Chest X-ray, PA view. Patient: 39 years old, sex F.
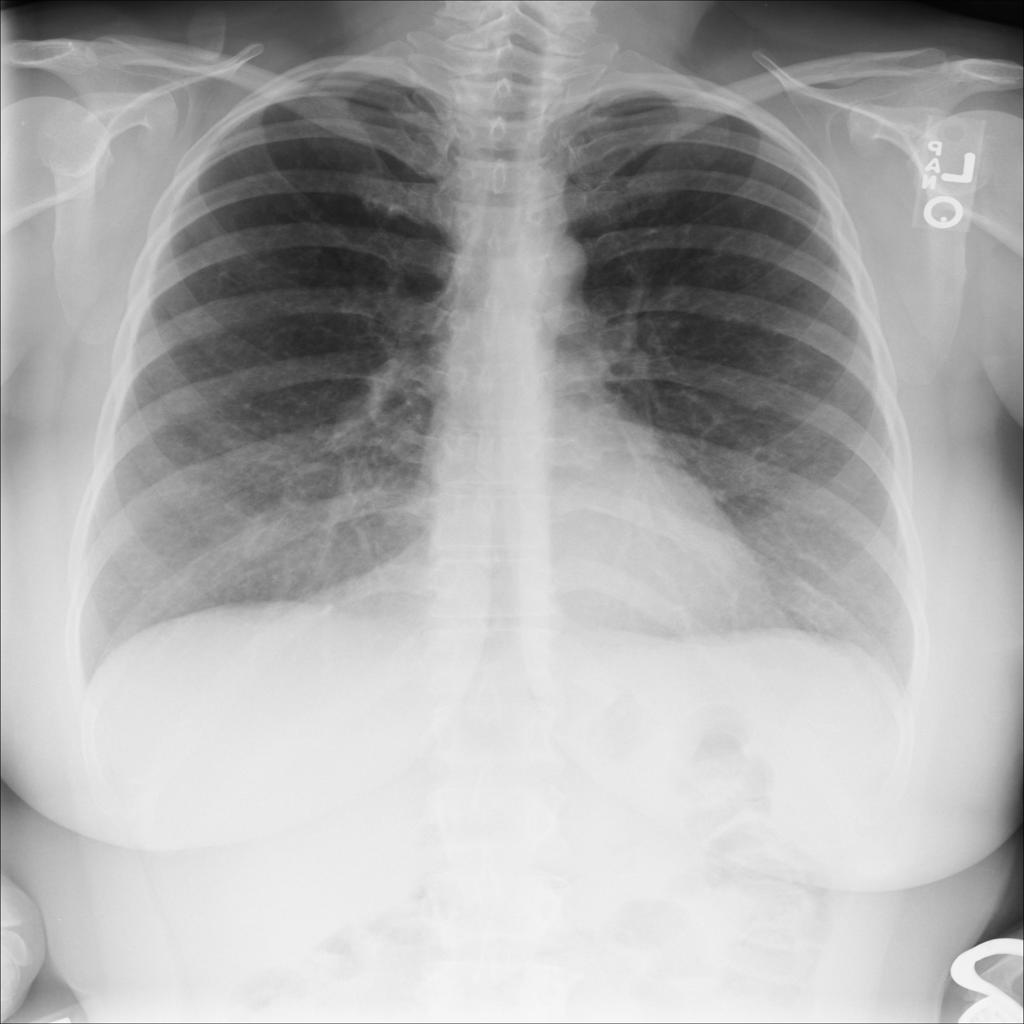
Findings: No Finding